Field crop: maize
Growth stage: 2
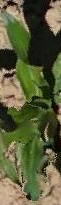
Species: maize